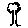
Label: tree